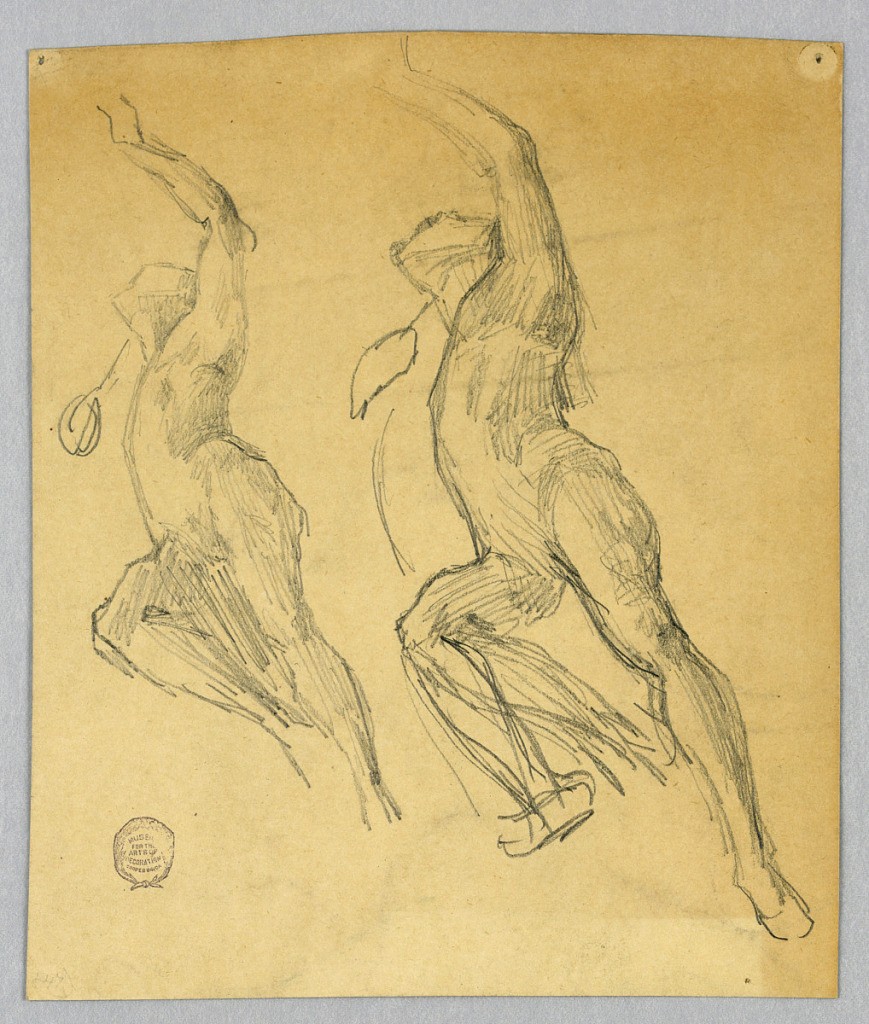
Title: Two Sketches of a Nude Figure
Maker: Francis Augustus Lathrop, American, 1849–1909
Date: ca. 1895
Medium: Graphite on paper
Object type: Drawing
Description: Two sketches of a nude male figure with one arm above his head. Verso: two rectangular sketches, probably for a window.